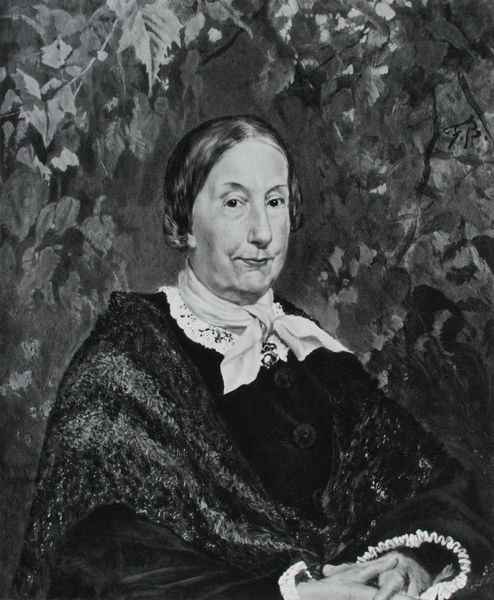
Titel: Frau Wetli
Künstler: Frank Buchser
Institution: Privatbesitz
Schlagwörter: baum, blätter, dunkel, gemälde, hand, laub, schatten, umhang, weiß, bäume, äste, blumen, finger, frau, frisur, grau, hell, hintergrund, kleid, licht, mund, nase, profil, schwarz, stirn, blick, dame, schal, tuch, expressionismus, malerei, schleife, alt, jacke, alte, augen, bluse, gesicht, knoten, kragen, pelz, spitze, trauer, ärmel, bildnis, hände, niederlande, portrait, porträt, vorhang, ast, natur, zweige, busch, haare, halbfigur, mantel, reich, sitzend, mutter, saum, spitzen, blatt, pflanze, brosche, brustbild, knopf, lippen, madame, scheitel, traurig, wald, garten, fell, adlig, lächeln, dutt, wangen, alte dame, ausdruck, angst, gefaltet, zopf, ernst, streng, grimmig, halstuch, mimik, metall, glatt, edel, rüschen, ellenbogen, knöpfe, dreiviertelprofil, stola, geschlossen, foto, offen, zweig, druck, schwarzweiss, portait, manschetten, photo, halbfigurig, pelzmantel, gefaltete hände, portät, geflochten, schultertuch, wach, strenge, skeptisch, spitzenkragen, gestickt, freundlich, cape, alte frau, oma, applikation, blätterdach, laube, lady, verschlossen, großmutter, ordnung, altmodisch, handhaltung, vorwurf, dominanz, augenbrauchen, kastanienblätter, missmut